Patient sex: M
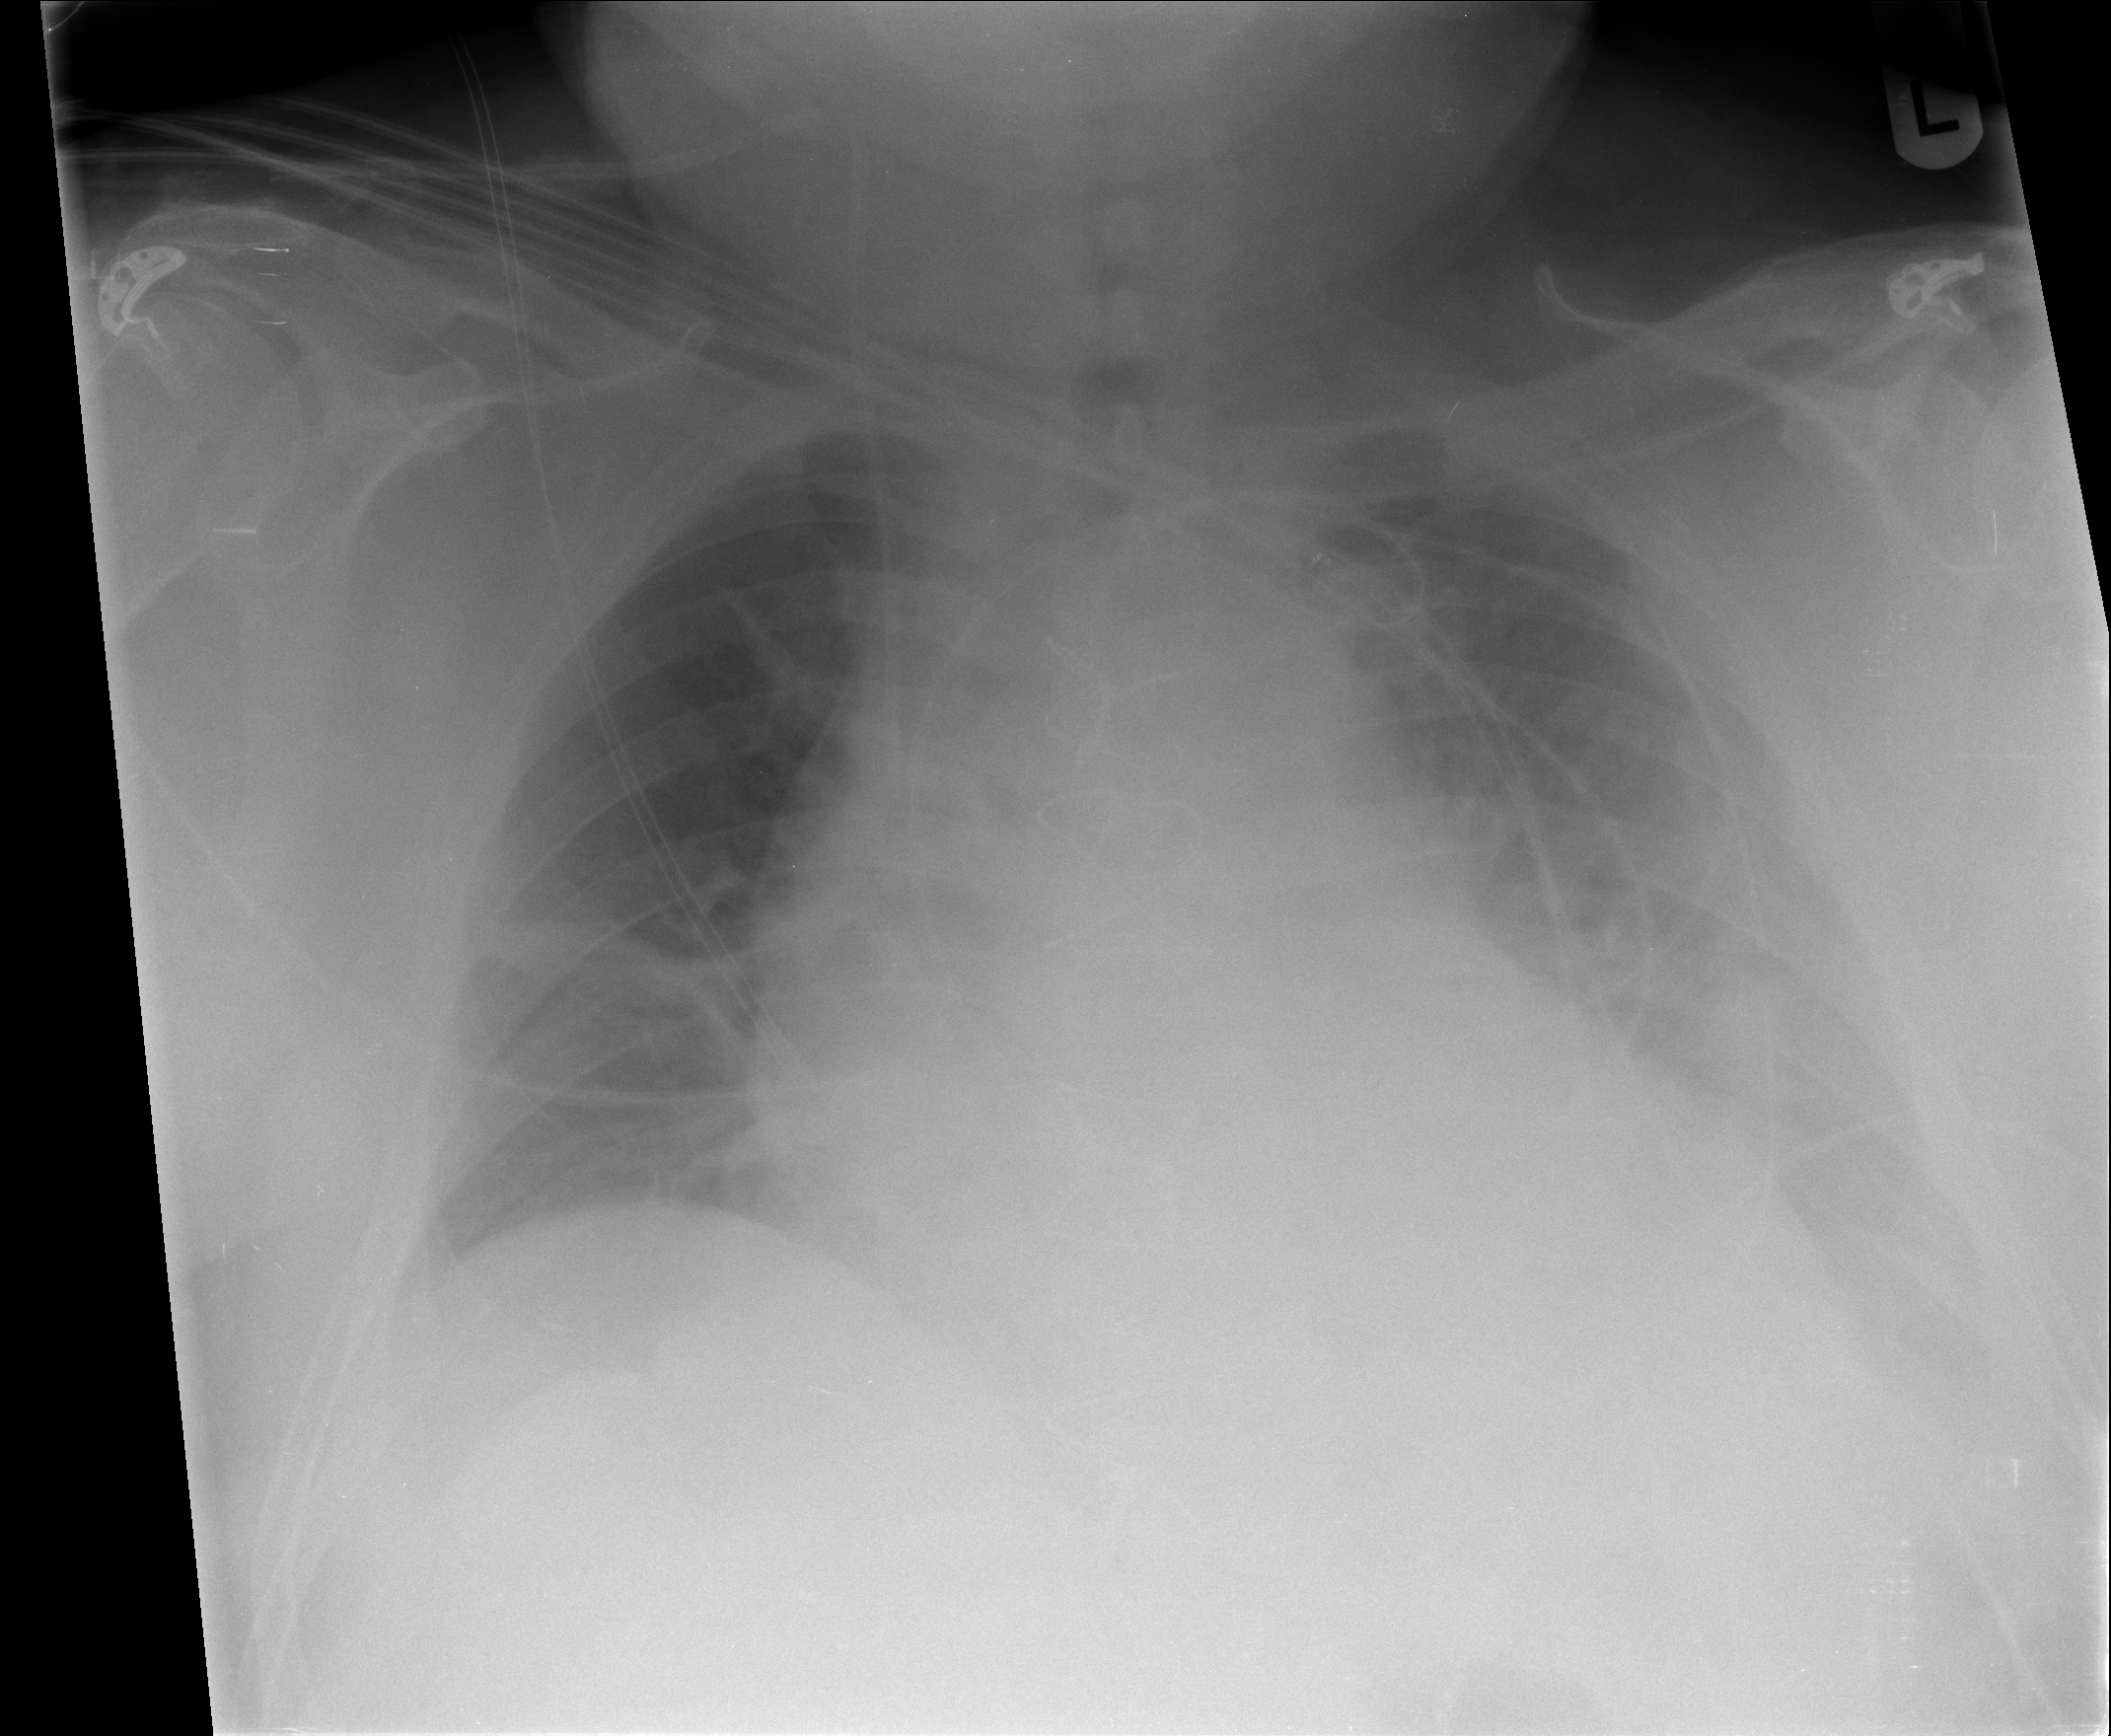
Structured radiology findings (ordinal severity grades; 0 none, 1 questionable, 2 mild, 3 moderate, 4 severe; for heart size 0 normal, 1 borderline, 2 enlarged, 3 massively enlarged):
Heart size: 2
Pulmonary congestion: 0
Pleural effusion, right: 0
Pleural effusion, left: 2
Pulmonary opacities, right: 0
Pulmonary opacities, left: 0
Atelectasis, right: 2
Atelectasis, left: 2